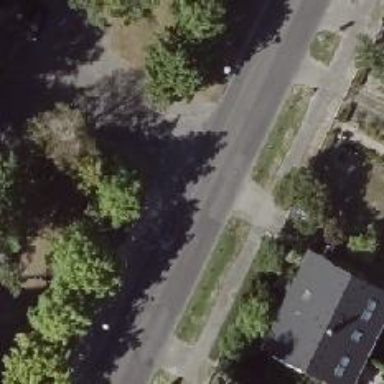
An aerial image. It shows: Smooth asphalt road in residential area.